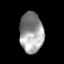
Tissue: skin
Cell type: Others
Senescence score: 0.8352
Nuclear area (px): 935
Mean DAPI intensity: 152.476